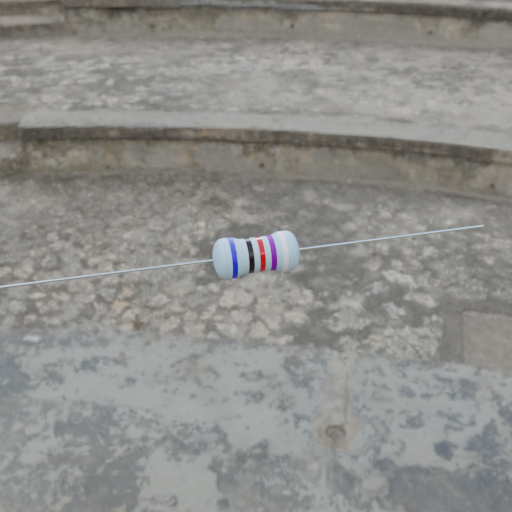
Resistor colour bands (in order): blue, black, red, violet, white